Interaction volume radius: 5 \u00c5
Interaction volume height: 20 \u00c5
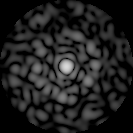
Disorder parameter: 0.8319